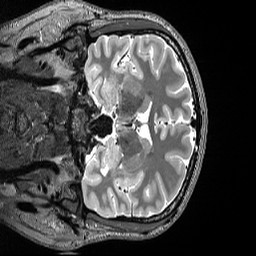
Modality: T2w
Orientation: coronal